Question: I am using SQL Azure. I am trying to group a set of results twice, so that the user name field is unique. In my results, the same rows appear several times with a different value for transaction count.
Here is my code:
'''
select settings.UserName, SUM(TransactionCount) as TransactionCount, settings.SettingValue as Sku, CASE
WHEN settings.SettingValue = 'cccmicro' AND TransactionCount > 1800 THEN 'True'
WHEN settings.SettingValue = 'cccsub1' AND TransactionCount > 6000 THEN 'True'
WHEN settings.SettingValue = 'cccsub2' AND TransactionCount > 18000 THEN 'True'
WHEN settings.SettingValue = 'cccsub3' AND TransactionCount > 30000 THEN 'True'
ELSE 'False'
END As [Over]
from jma_qb_trans_count trans
Inner Join jma_settings settings on settings.UserName = trans.UserName
where settings.SettingName = 'QB:JMAWebStoreSku' and settings.SettingValue != ''
Group by settings.UserName, settings.SettingValue, settings.SettingName, TransactionCount
Order By settings.UserName
'''
Here is my data:

Here is what I'm seeking:
UserName: james.dick
TransactionCount: 8
Sku: cloudcartconnectorlicense
Over: False
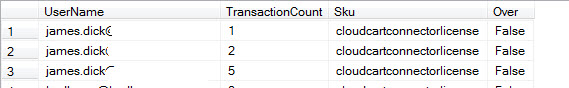
Answer: Please try the code below. I think it will work like you asked.
'''
select
settings.UserName,
CASE
WHEN settings.SettingValue = 'cccmicro' AND TransactionCount > 1800 THEN 'True'
WHEN settings.SettingValue = 'cccsub1' AND TransactionCount > 6000 THEN 'True'
WHEN settings.SettingValue = 'cccsub2' AND TransactionCount > 18000 THEN 'True'
WHEN settings.SettingValue = 'cccsub3' AND TransactionCount > 30000 THEN 'True'
ELSE 'False'
END As [Over],
SUM(TransactionCount) as TransactionCount,
settings.SettingValue as Sku
from jma_qb_trans_count trans
Inner Join jma_settings settings on settings.UserName = trans.UserName
where settings.SettingName = 'QB:JMAWebStoreSku' and settings.SettingValue != ''
Group by 1,2
'''